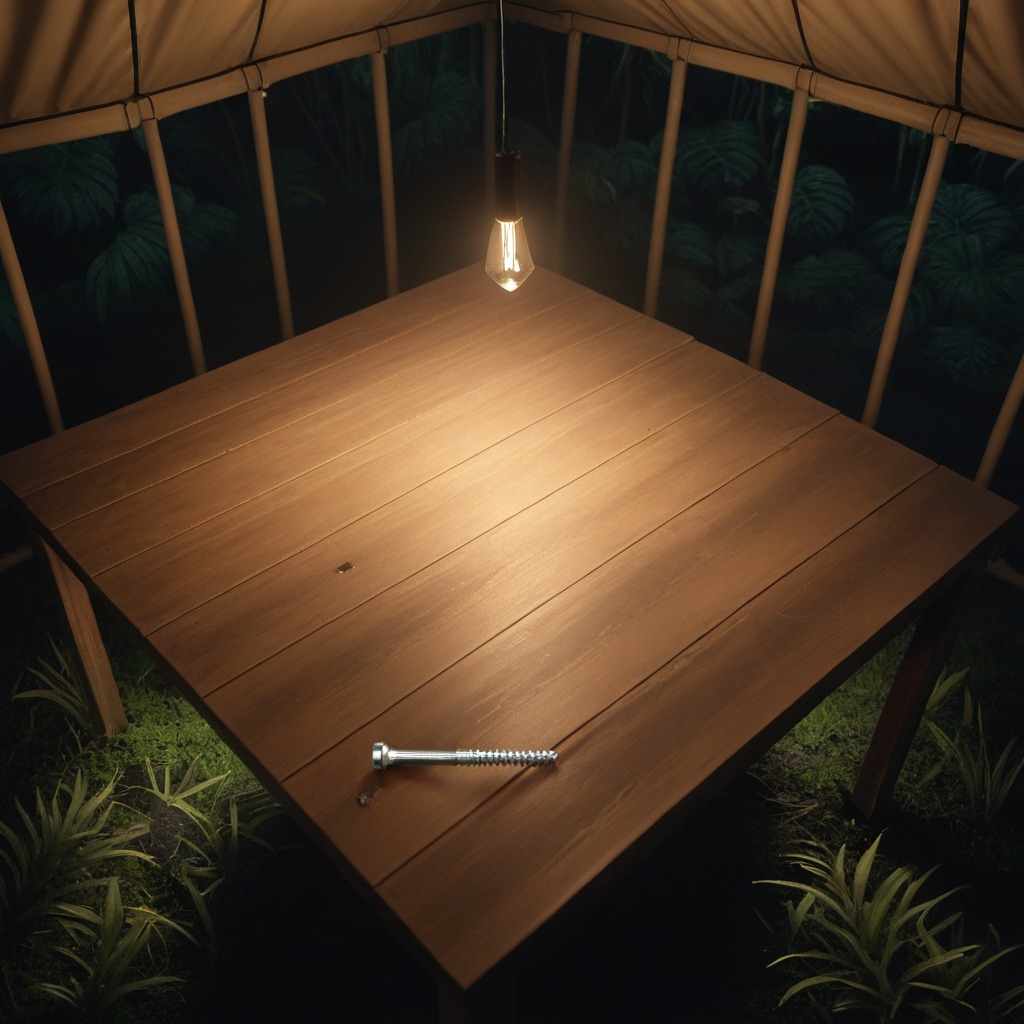
A metal screw is lying on the wooden table.